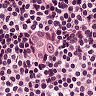
Metastatic tissue present: yes